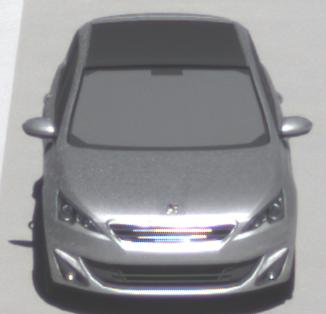
Make: Peugeot
Model: 308 VTi 82
Detailed model: 308 (II)
Model produced from: 2013/09
Model produced until: 2014/11
Doors: 5
Color: white
Road condition: dry road
Daytime: midday
Contrast: high contrast